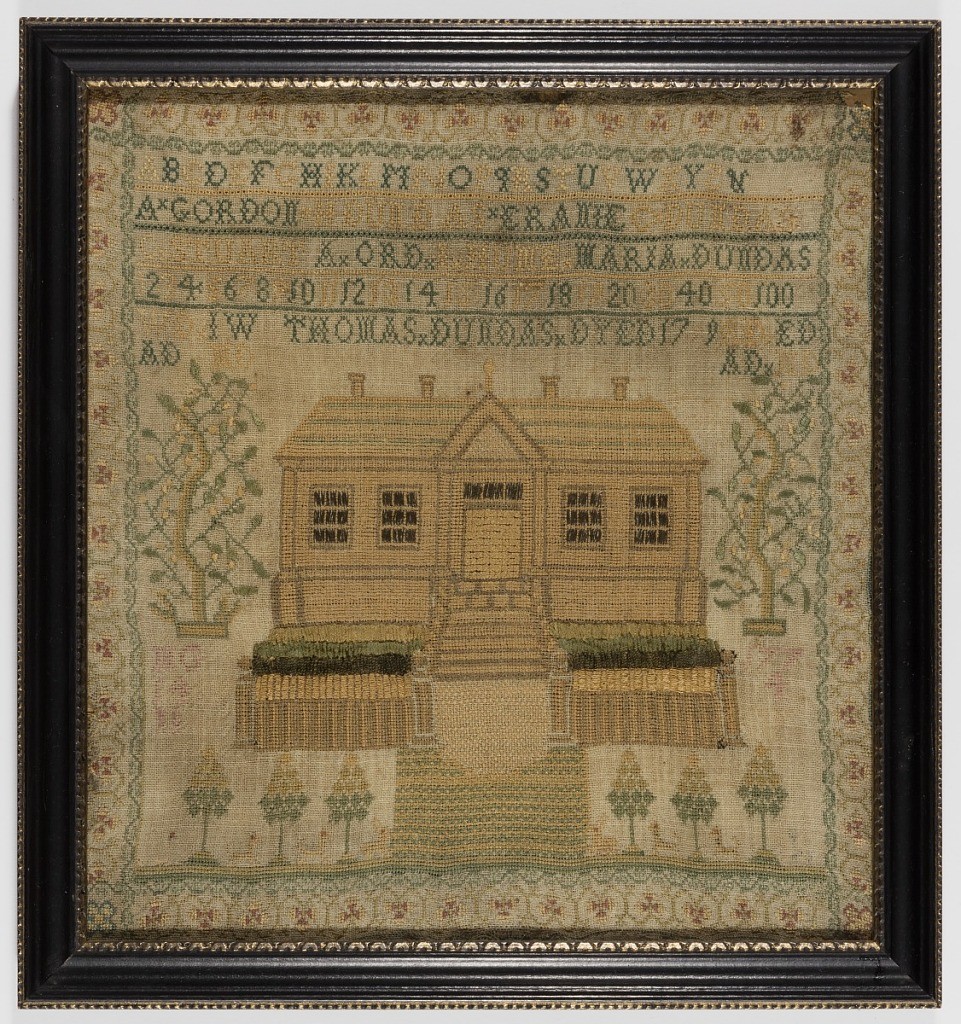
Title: Sampler
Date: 1774
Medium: silk embroidery on linen foundation Technique: cross-stitch embroidery on plain weave
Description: Register of the members of the Dundas family worked in black cross-stitch in the upper third; a large house with gardens below, flanked by flowering trees; stylized running vine border.